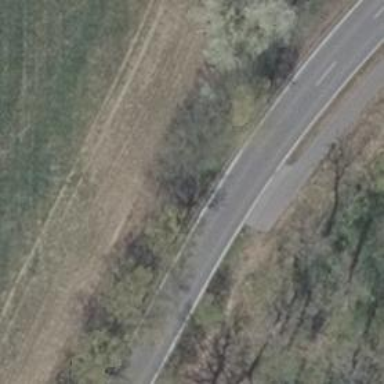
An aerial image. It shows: Tertiary road with asphalt surface.